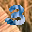
Label: 3